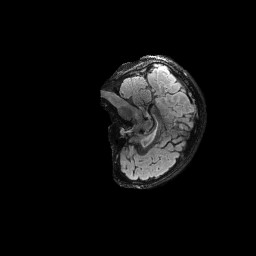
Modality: FLAIR
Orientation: sagittal
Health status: ill
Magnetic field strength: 3 T